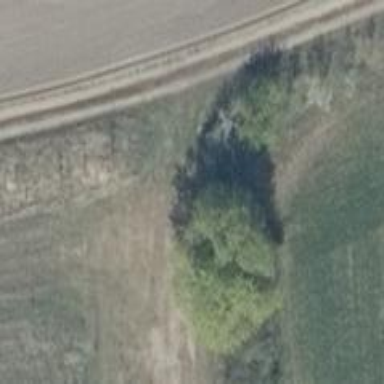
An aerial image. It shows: Row of deciduous broadleaved trees.